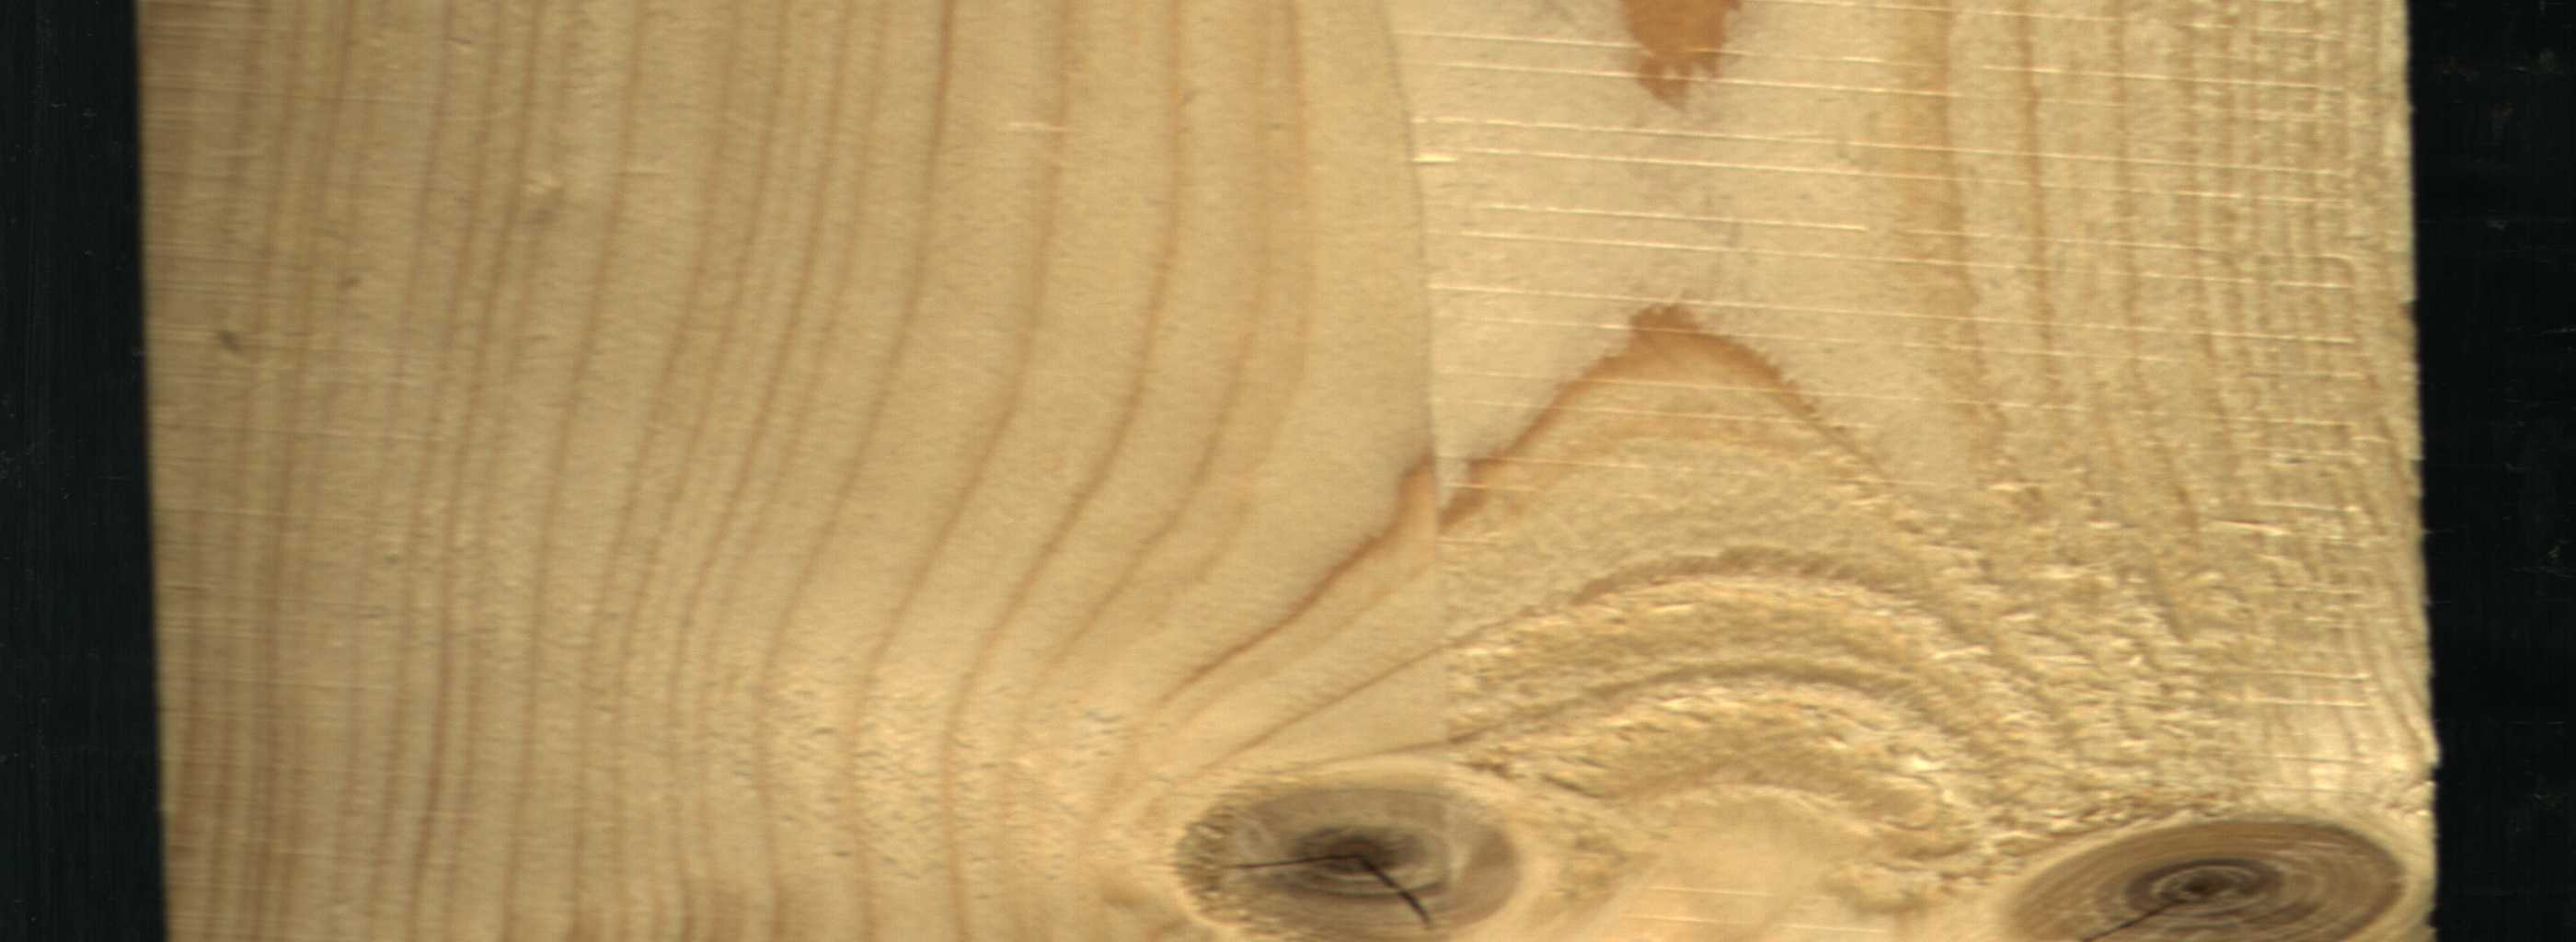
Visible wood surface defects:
knot_with_crack
knot_with_crack